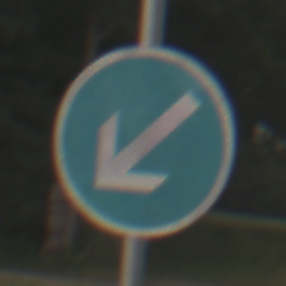
Verkehrszeichen: VorgeschriebeneVorbeifahrtLinks
Umgebung: Outdoor, Nature
Tageszeit: SunriseSunset
Wetter: Clear
Licht: Natural
Jahreszeit: NotSpecified
Kontrast: LowContrast